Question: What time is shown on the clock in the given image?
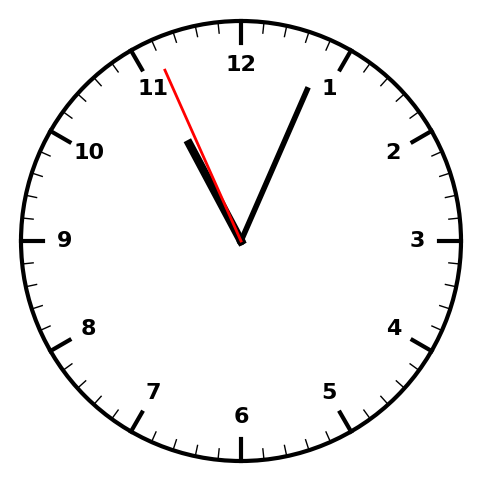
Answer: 11:03:56